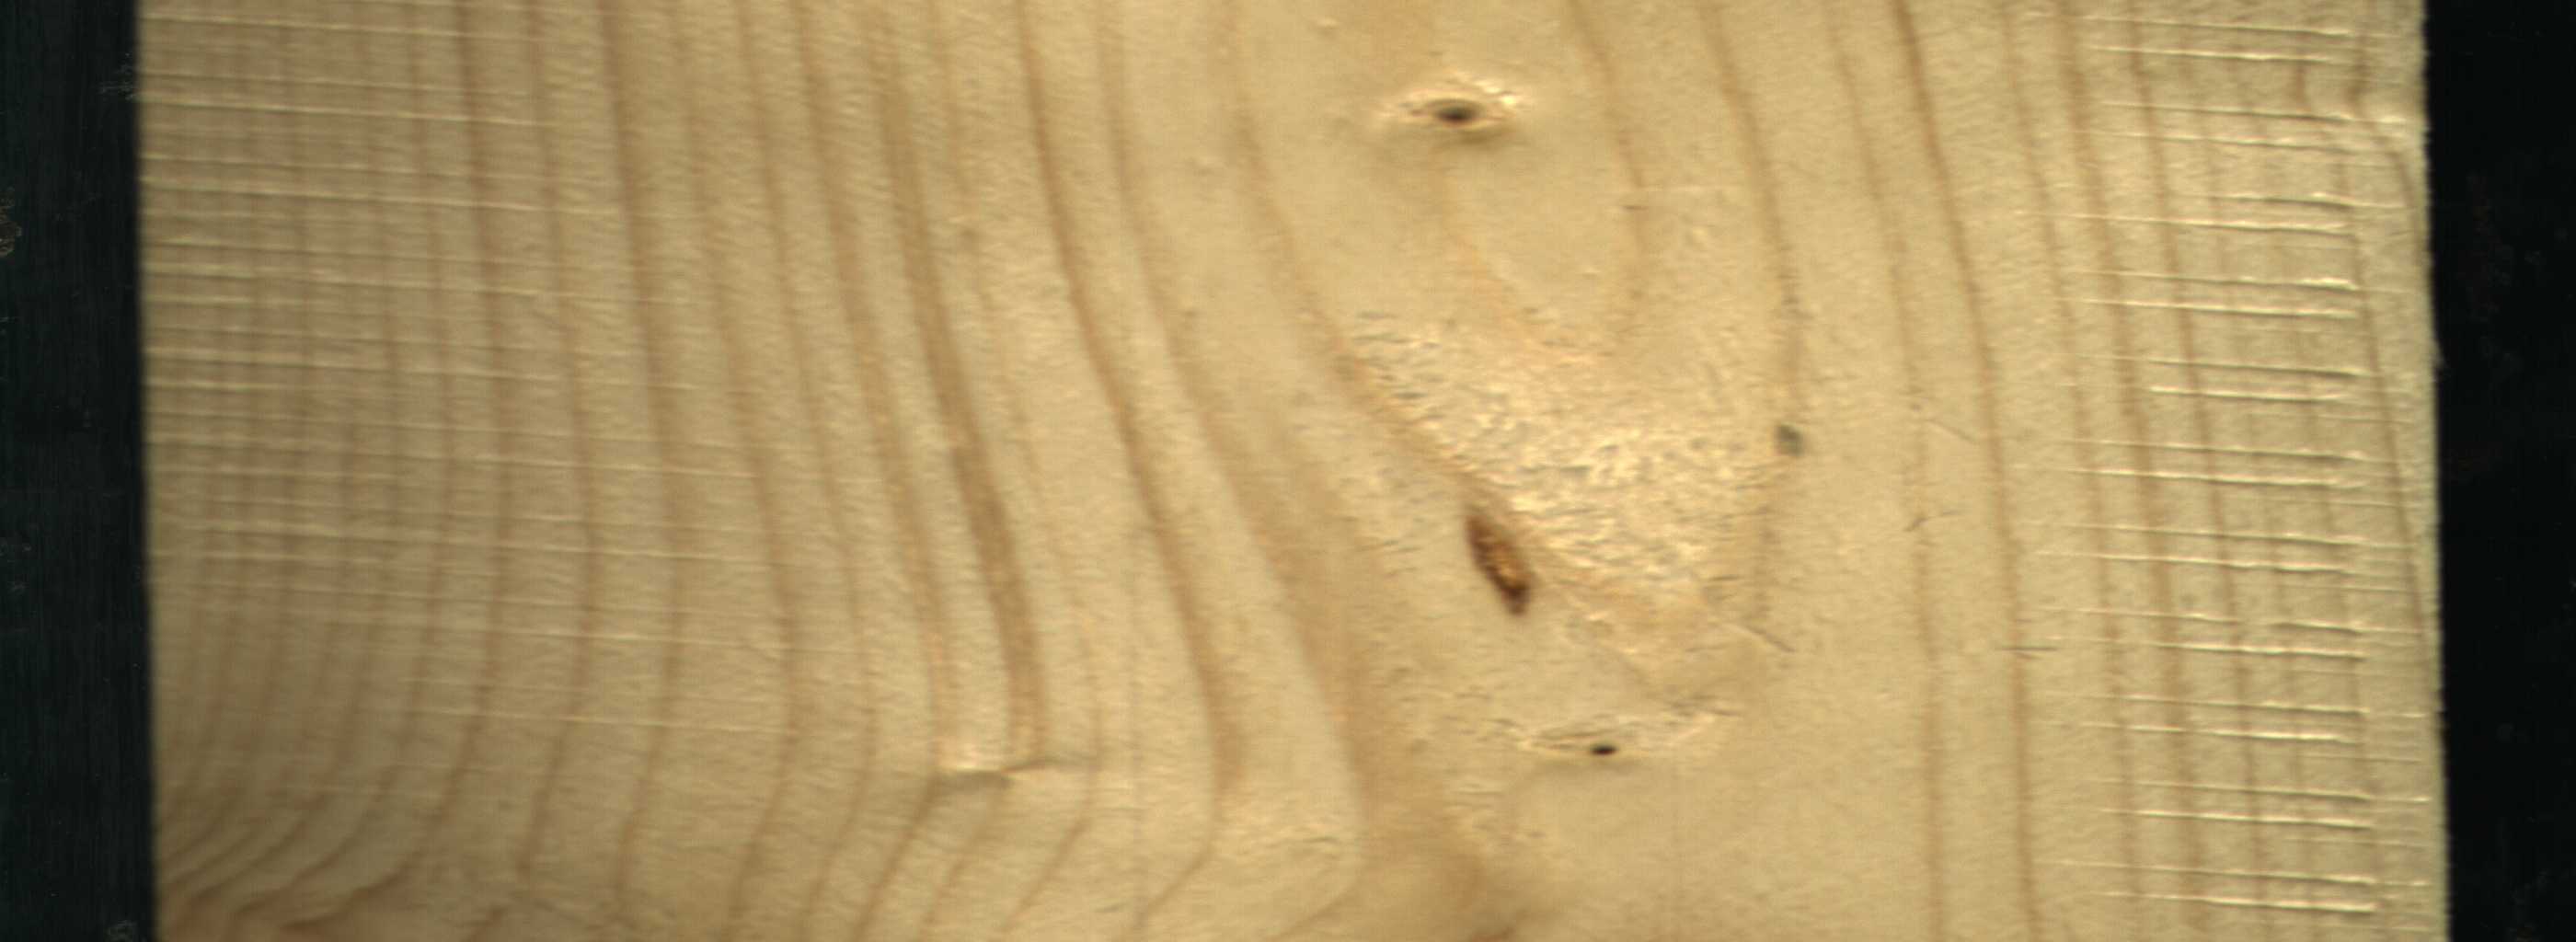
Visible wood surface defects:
resin
Dead_Knot
Live_Knot